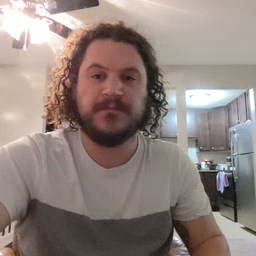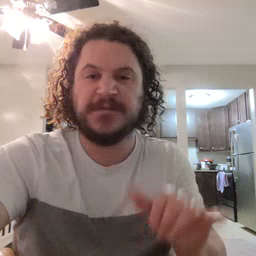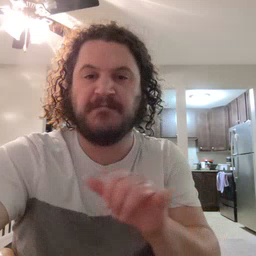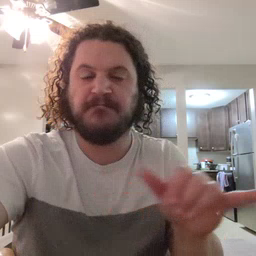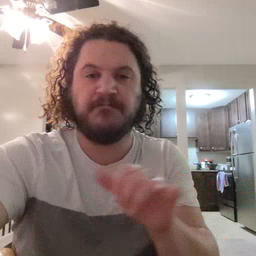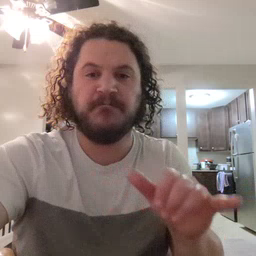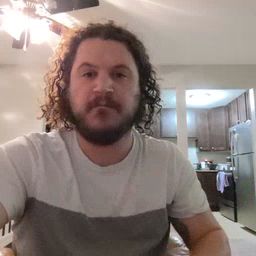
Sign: same